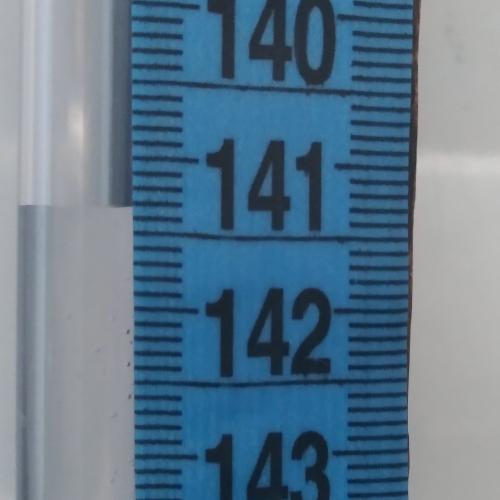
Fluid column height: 141.3 cm